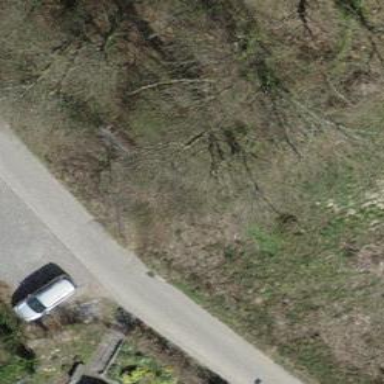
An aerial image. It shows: Bench.